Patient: sex M, age 48
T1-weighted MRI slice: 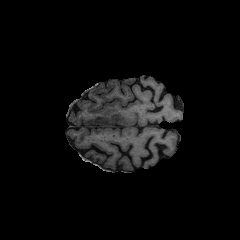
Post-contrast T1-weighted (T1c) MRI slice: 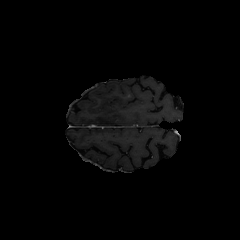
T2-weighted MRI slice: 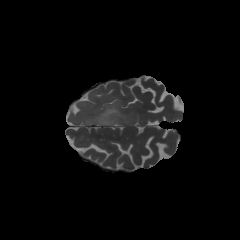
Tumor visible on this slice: yes
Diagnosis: Astrocytoma, IDH-mutant
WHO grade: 3